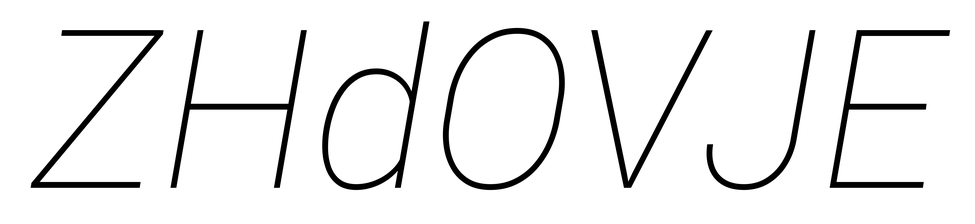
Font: Roboto-Italic_Thin_Italic